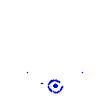
Particle: pion